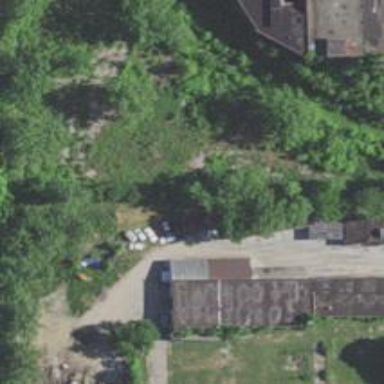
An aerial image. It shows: Abandoned railway.